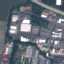
Land use / land cover: Industrial